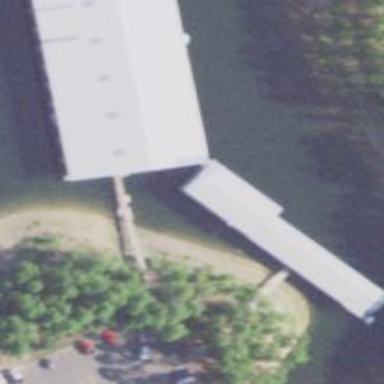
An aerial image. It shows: Man-made pier.